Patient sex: M
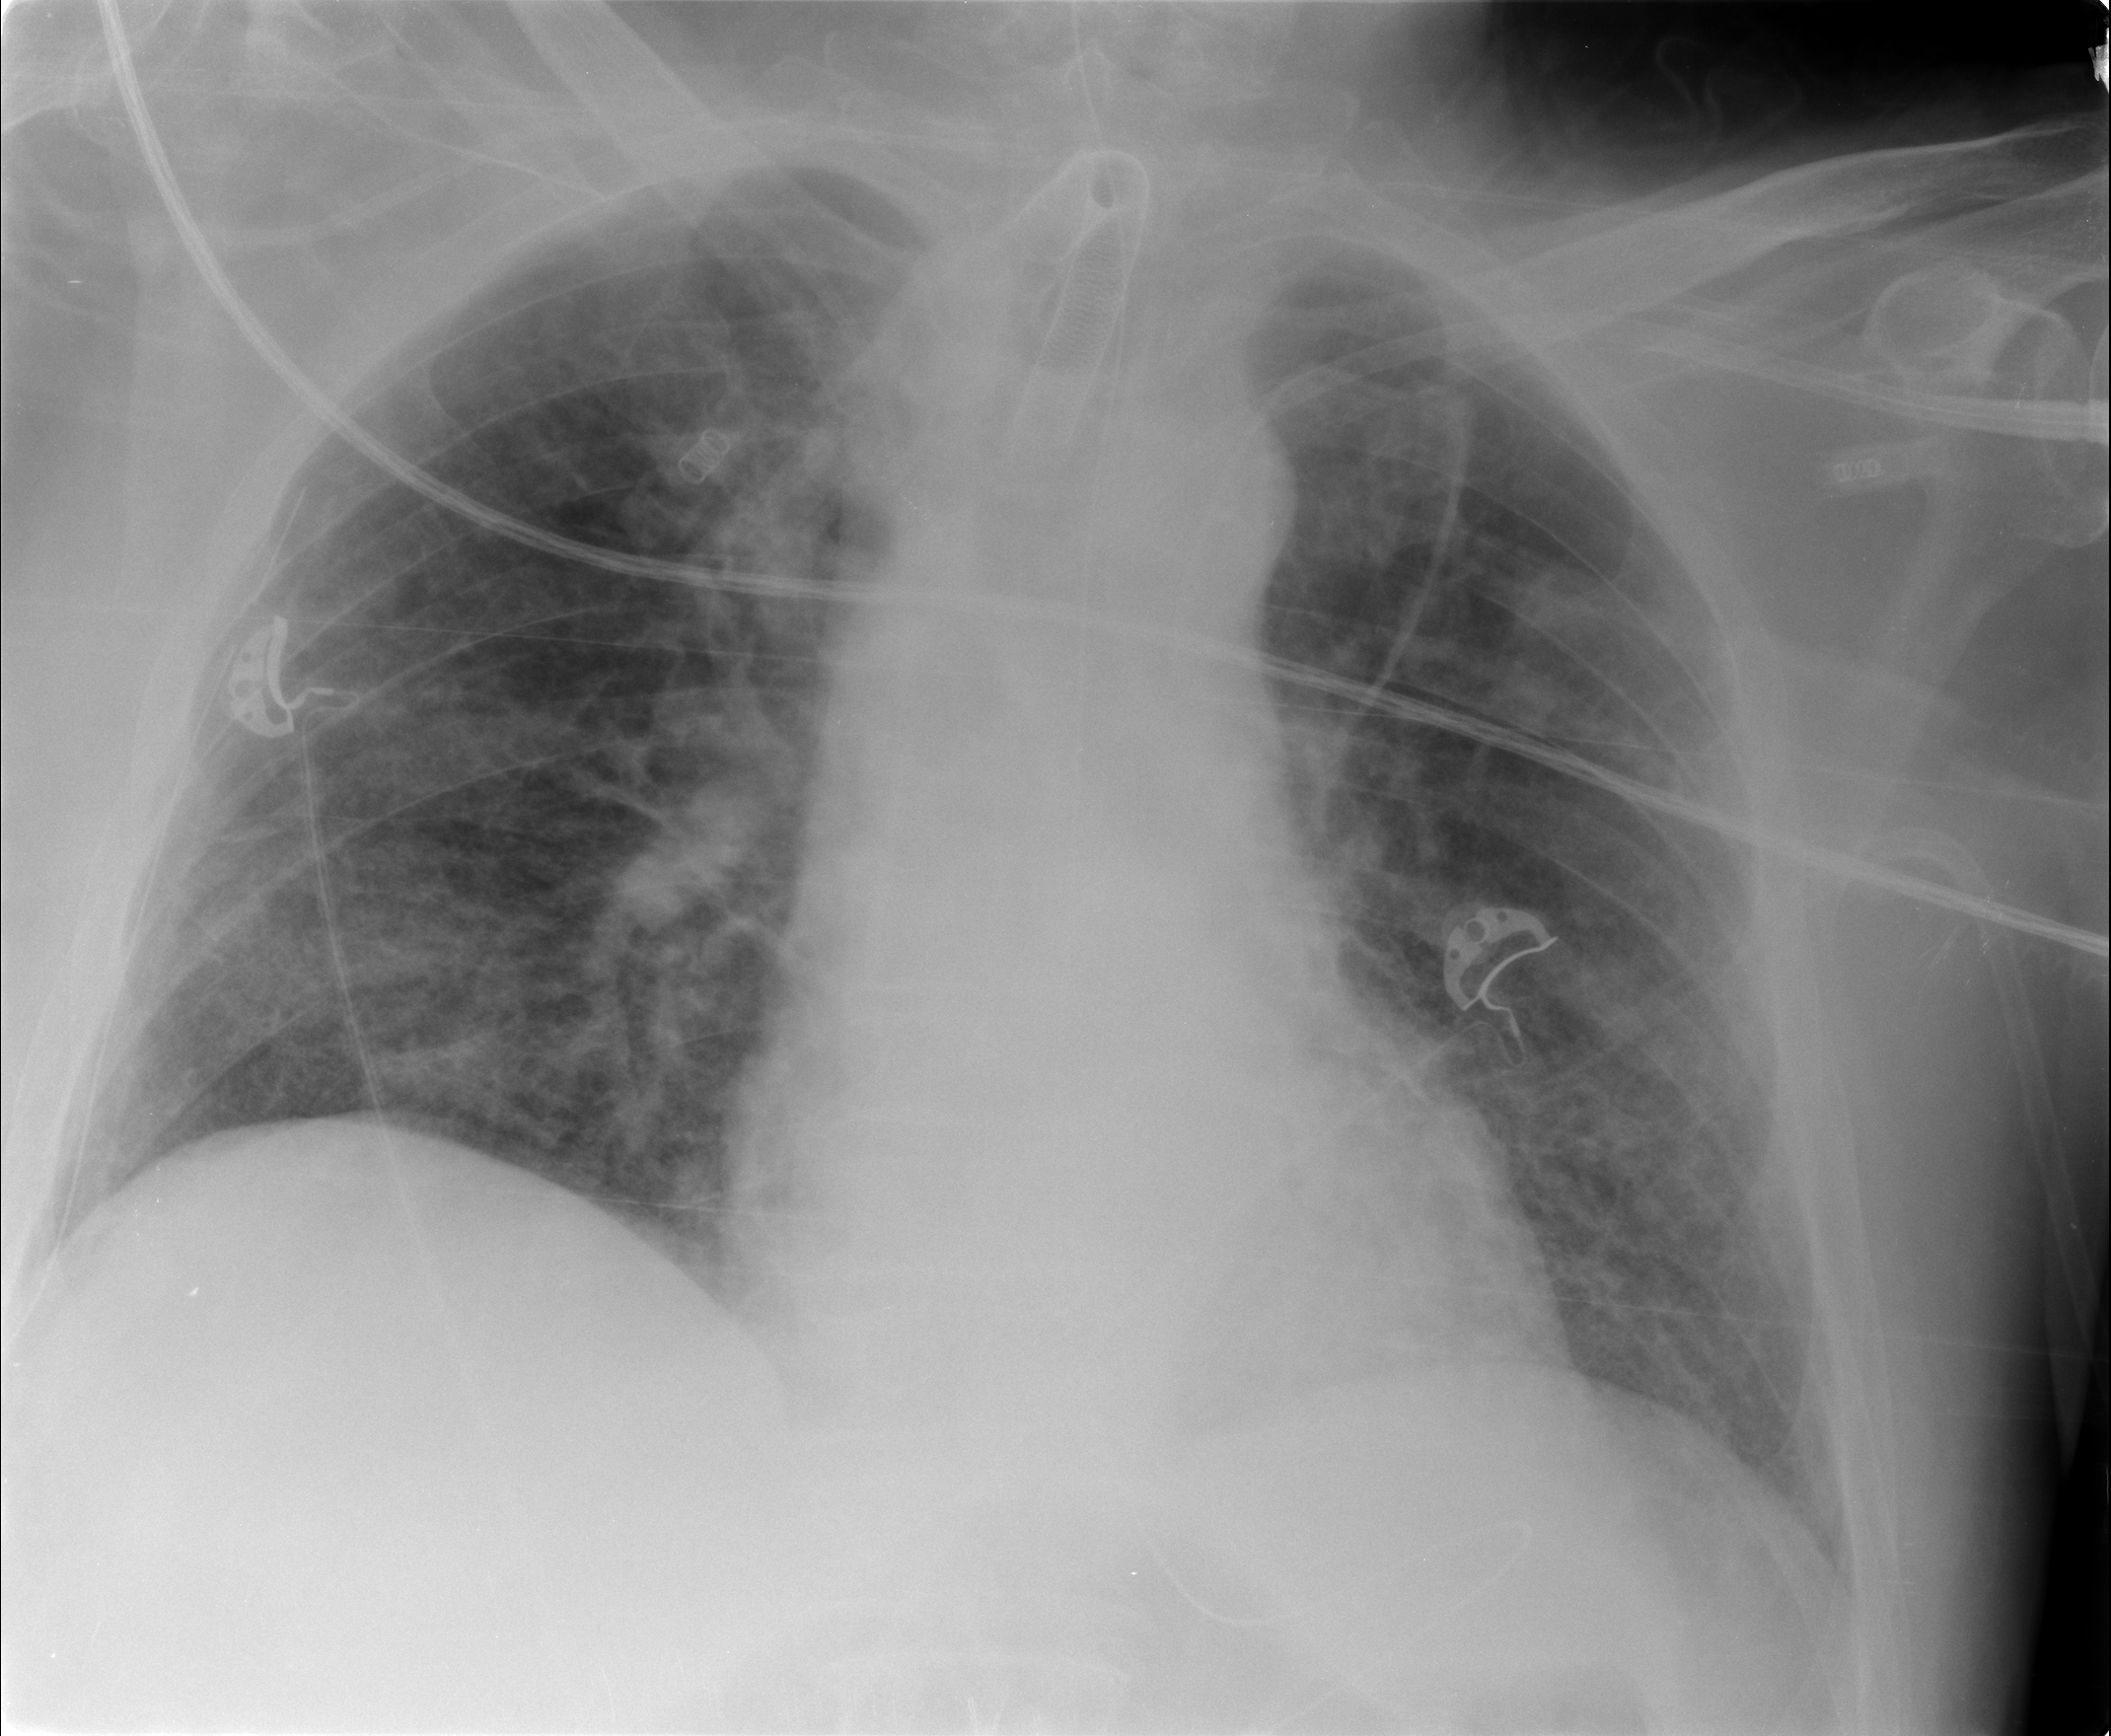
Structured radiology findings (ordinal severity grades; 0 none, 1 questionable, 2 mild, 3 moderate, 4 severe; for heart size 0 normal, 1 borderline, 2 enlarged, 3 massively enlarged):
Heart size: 0
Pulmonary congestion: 2
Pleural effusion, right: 0
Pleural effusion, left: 0
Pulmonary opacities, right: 3
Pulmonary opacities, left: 3
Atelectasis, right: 3
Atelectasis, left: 3